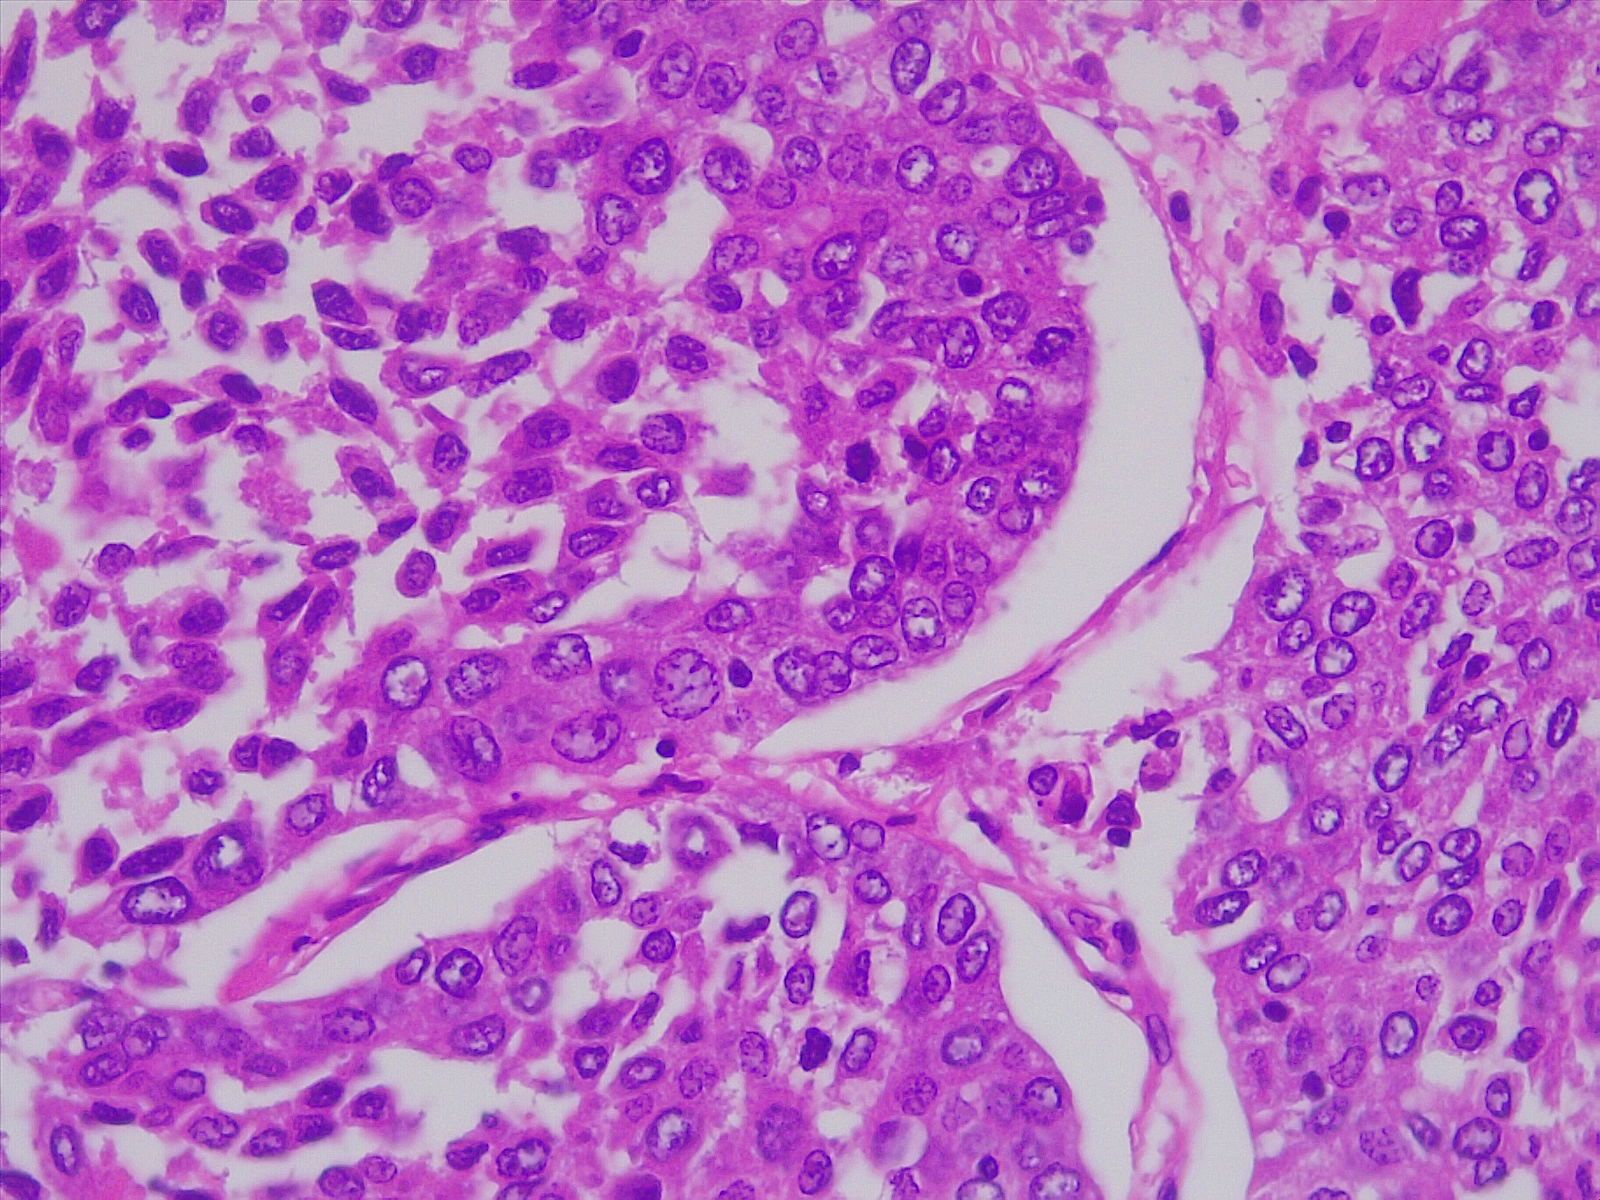
Label: lung squamous cell carcinoma, moderately differentiated